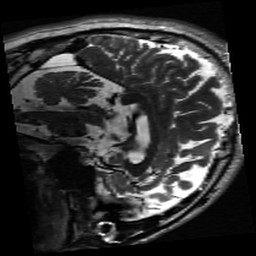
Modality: inplaneT2
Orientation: sagittal